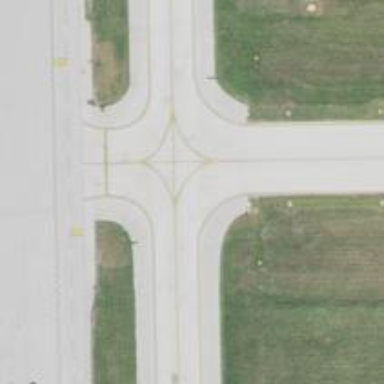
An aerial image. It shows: Image of taxiway at airport.